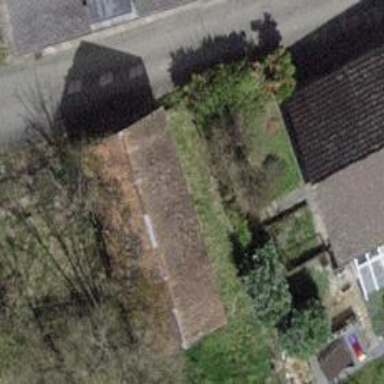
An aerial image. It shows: Building with tile roof.